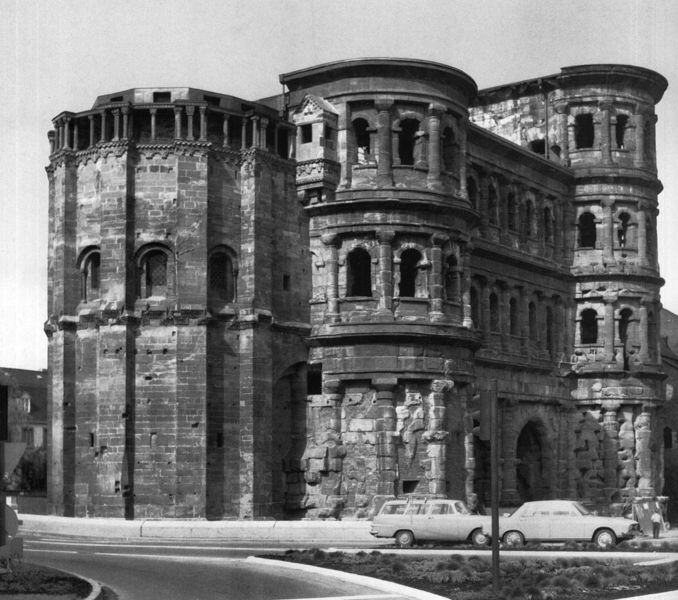
Titel: Trier, ehemalige Stiftskirche St. Simeon in der Porta Nigra
Standort: Trier (EU - D - RP)
Schlagwörter: himmel, weiß, fenster, grau, schwarz, straße, säule, säulen, gebäude, haus, wiese, architektur, mensch, stein, steine, gitter, kirche, rund, turm, bogen, fassade, ziegel, pilaster, auto, tor, foto, fotografie, bögen, schild, ruine, burg, türme, schwarz-weiß, gotisch, rundbögen, autos, römisch, kollonade, romanisch, porta, verkehrszeichen, trier, traße, volvo, geparkt, audi, porta nigra, talburg